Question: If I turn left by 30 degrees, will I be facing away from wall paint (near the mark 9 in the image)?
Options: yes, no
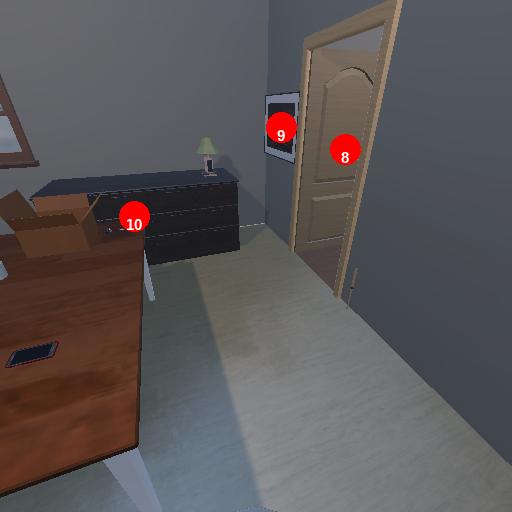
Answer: yes